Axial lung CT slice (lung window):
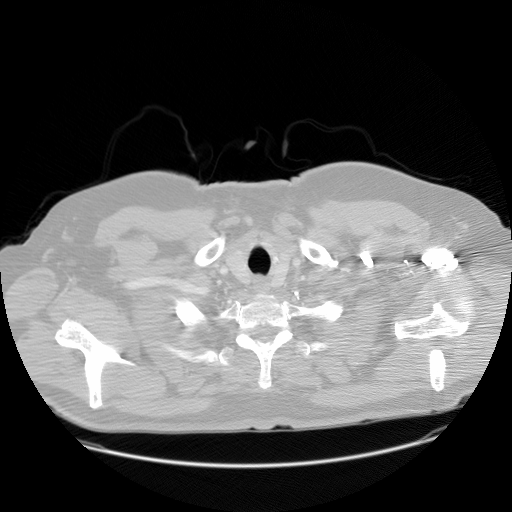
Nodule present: no